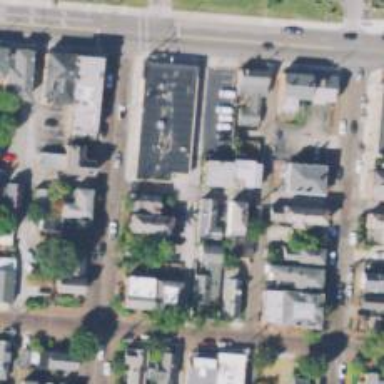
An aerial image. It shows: Alley with asphalt surface designated as service road.